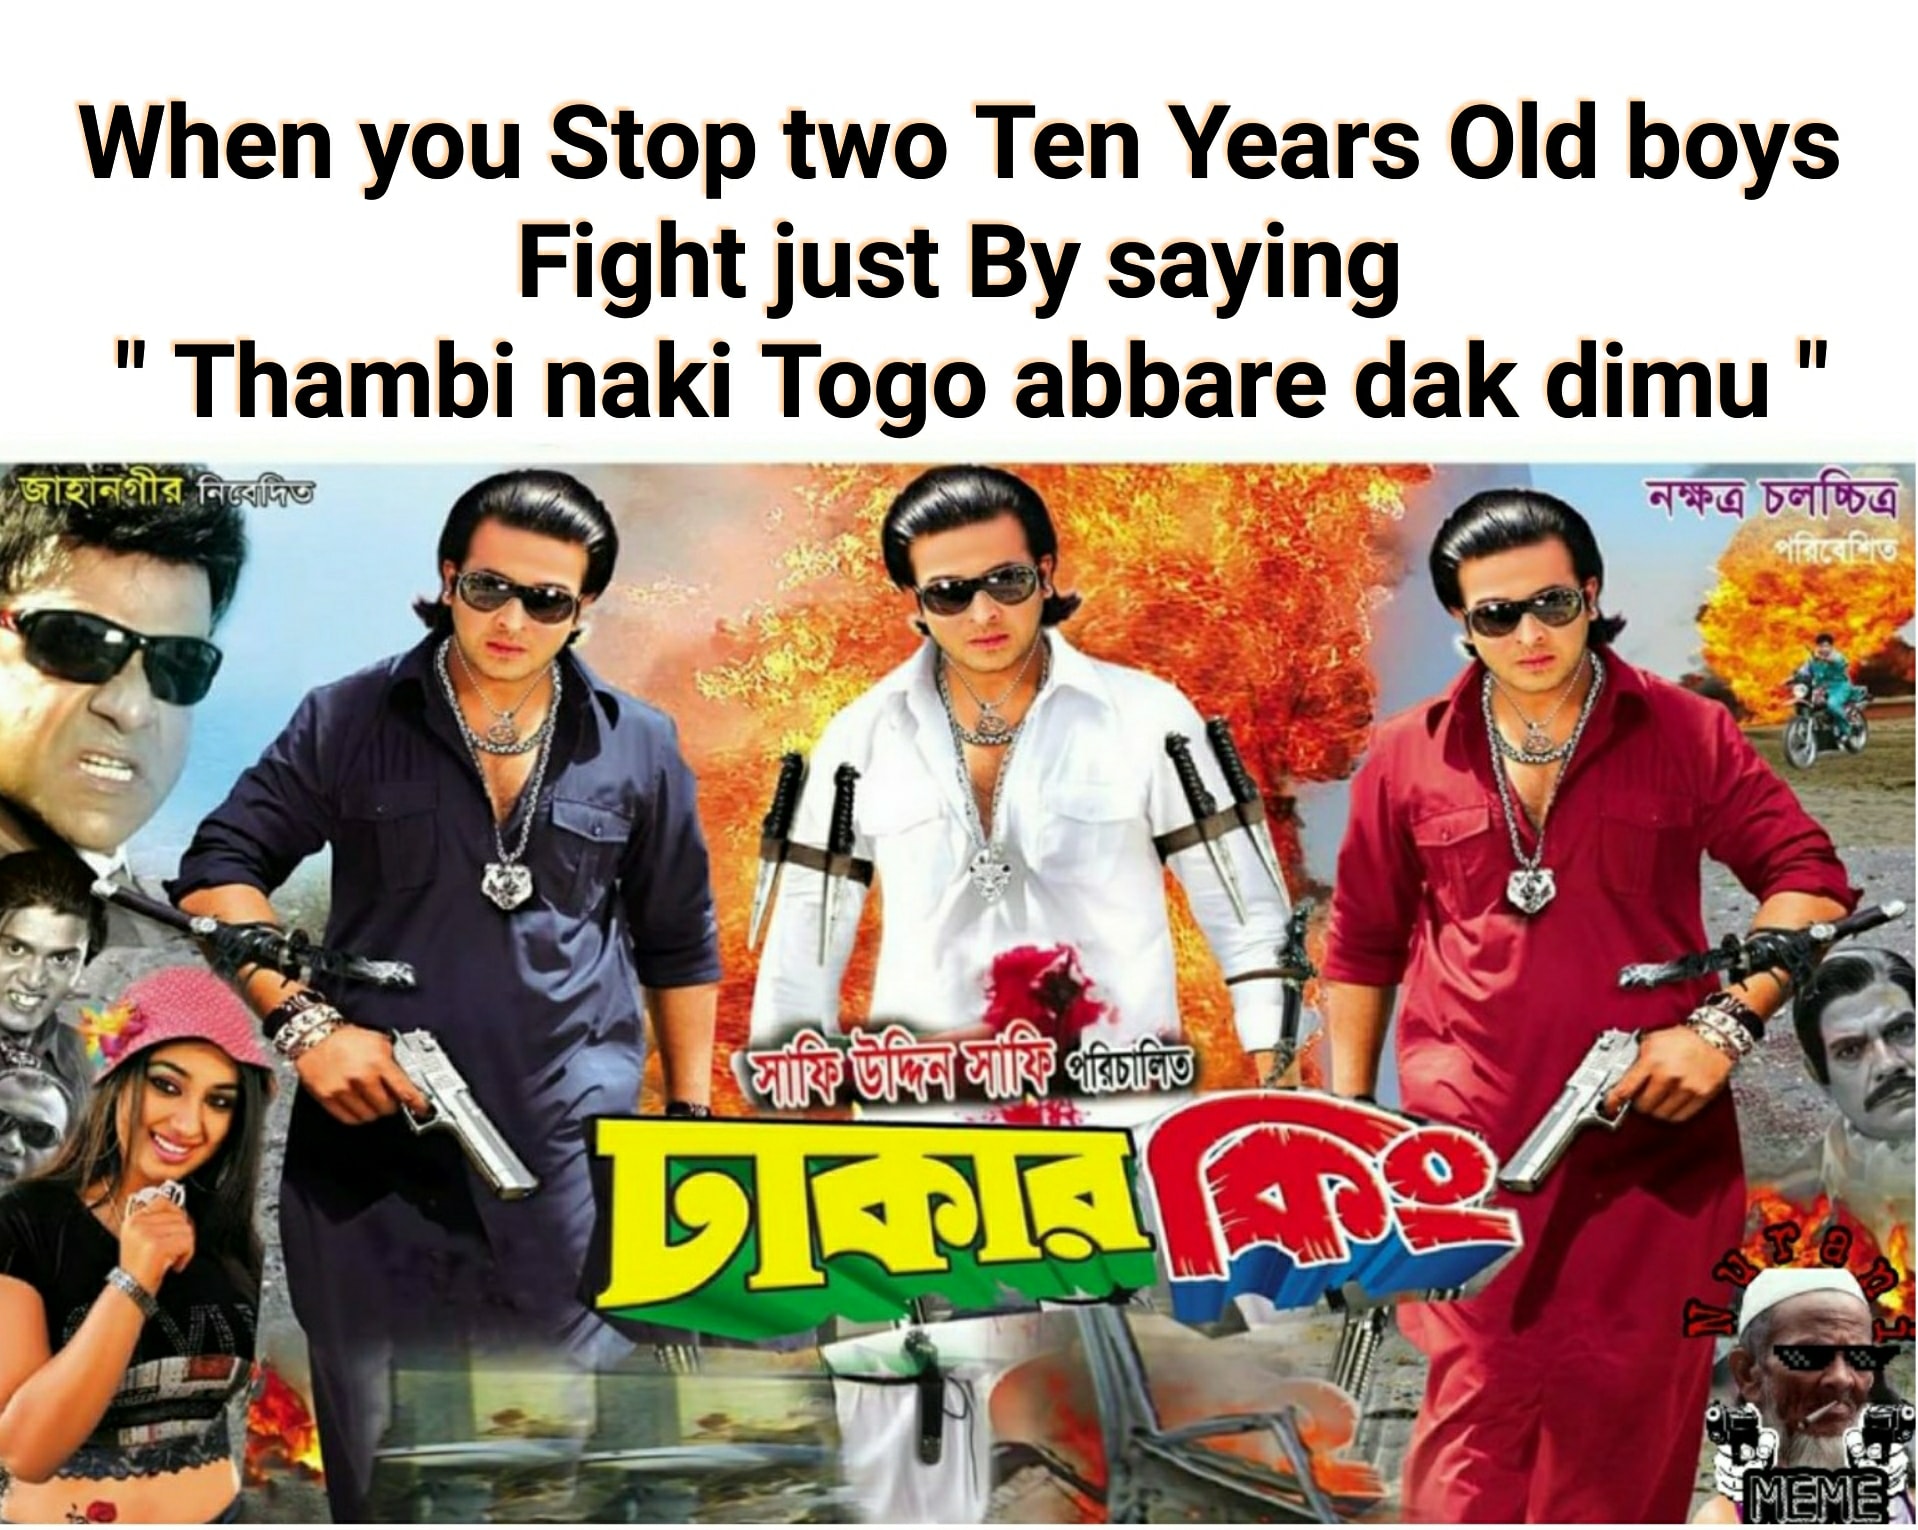
Caption: When you stop two Ten Years Old boys Fight just by saying "Thambi naki Togo abbare dak dimu"   ঢাকার কিং
Label: hate